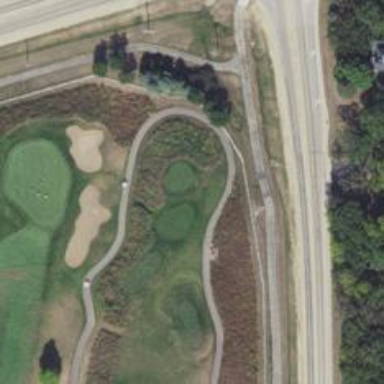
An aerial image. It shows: Path designated for golf carts.